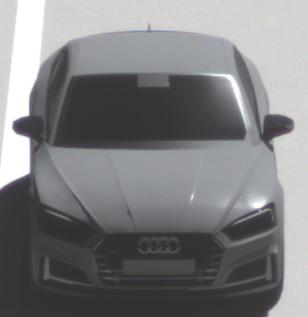
Make: Audi
Model: S5 Sportback
Detailed model: 8T Facelift
Model produced from: 2011
Model produced until: 2016
Doors: 5
Color: gray
Road condition: dry road
Daytime: morning or afternoon
Contrast: high contrast